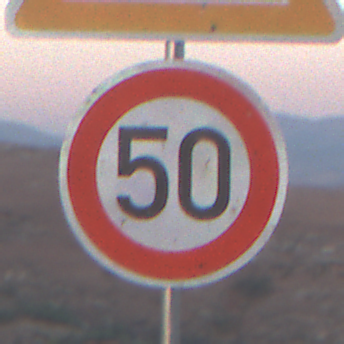
Verkehrszeichen: Geschwindigkeit50
Zusatzzeichen oben: SteinschlagLinks
Umgebung: Outdoor, Nature
Tageszeit: SunriseSunset
Wetter: Clear
Licht: Natural
Jahreszeit: NotSpecified
Kontrast: LowContrast